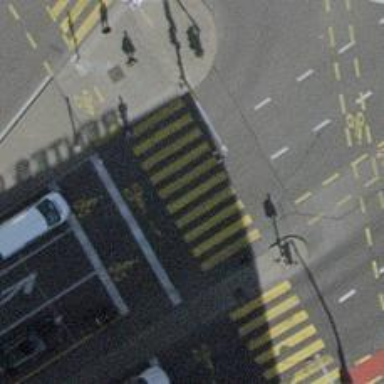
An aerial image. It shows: Crossing with traffic signals. It is zebra crossing.